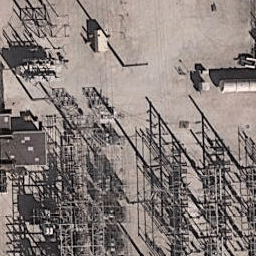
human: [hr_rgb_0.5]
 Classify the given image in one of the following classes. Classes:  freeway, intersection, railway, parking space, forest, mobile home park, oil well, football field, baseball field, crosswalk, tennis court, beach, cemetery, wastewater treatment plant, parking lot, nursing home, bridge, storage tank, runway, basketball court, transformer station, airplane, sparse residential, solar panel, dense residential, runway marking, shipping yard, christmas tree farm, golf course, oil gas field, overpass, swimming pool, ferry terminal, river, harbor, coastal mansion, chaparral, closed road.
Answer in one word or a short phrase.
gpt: transformer station